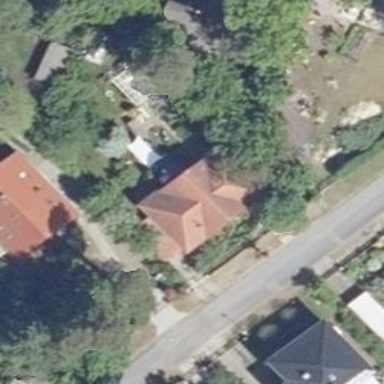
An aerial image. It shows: Detached building.